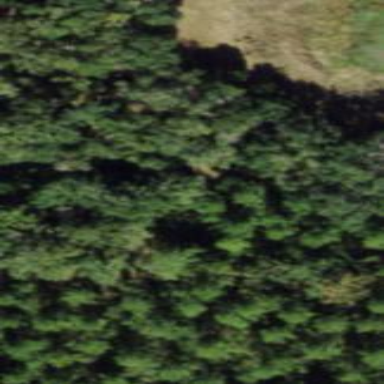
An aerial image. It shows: Woodland with needle-leaved trees.